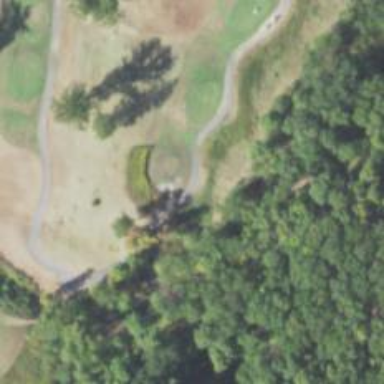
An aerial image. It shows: Service road designated as golf cart path.